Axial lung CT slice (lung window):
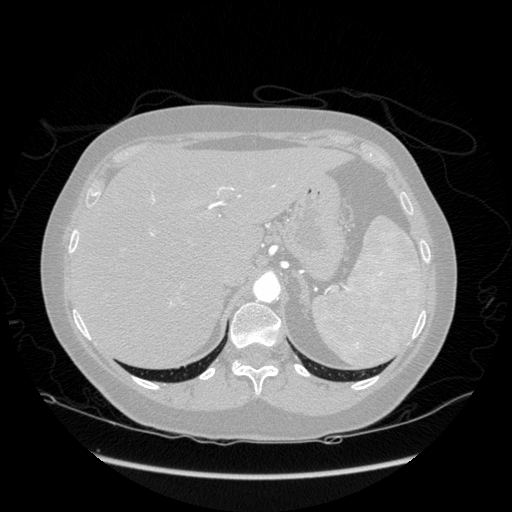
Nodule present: no